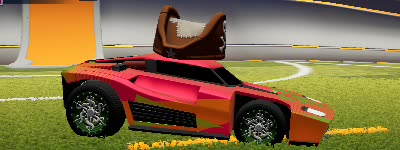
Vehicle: breakout